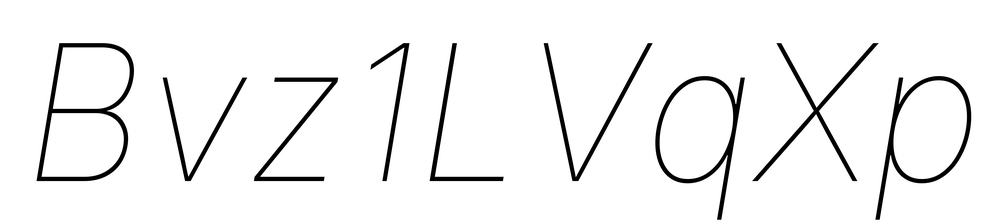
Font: Inter-Italic_Thin_Italic